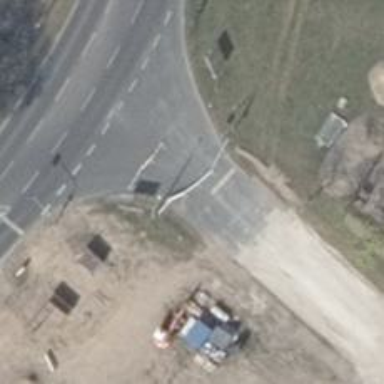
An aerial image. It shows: Tertiary road with asphalt surface and lane markings.